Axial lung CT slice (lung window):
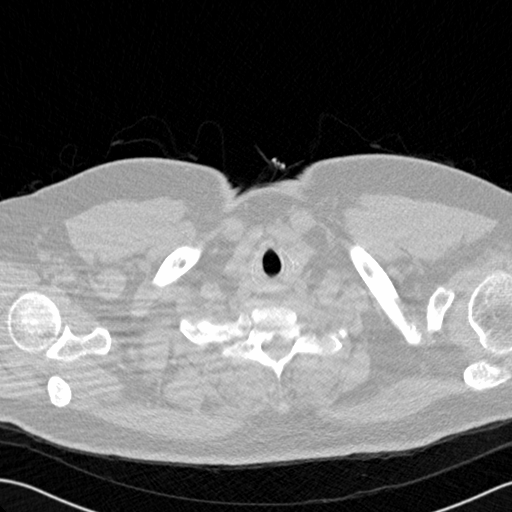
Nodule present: no